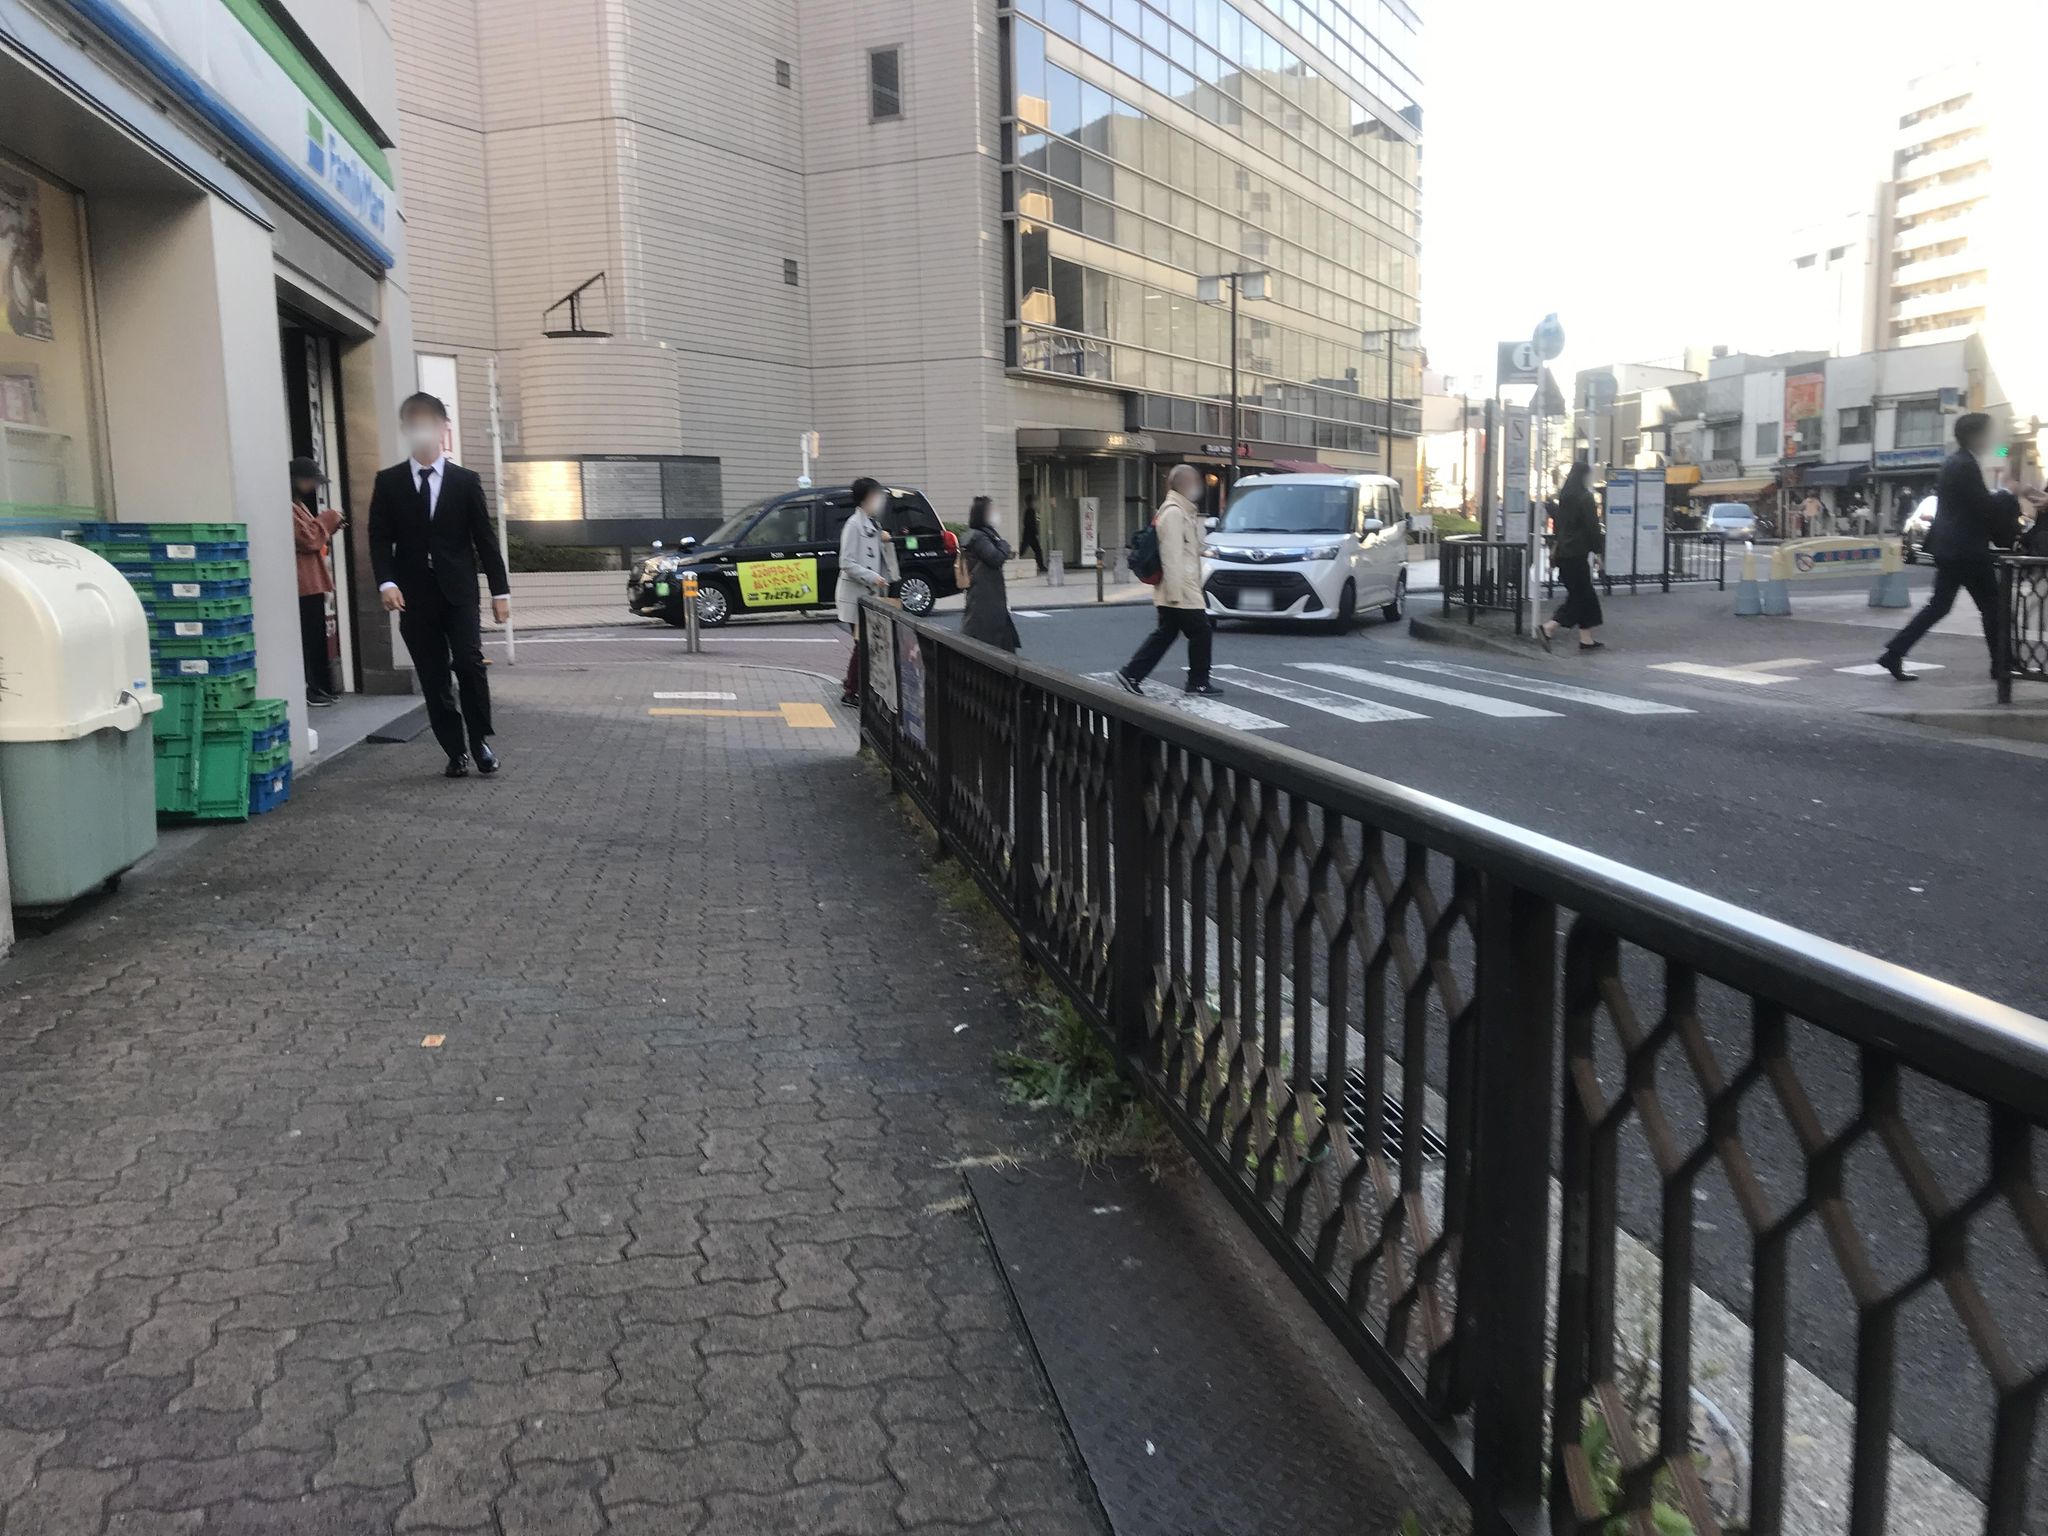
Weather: clear
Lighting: day
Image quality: good
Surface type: walking surface
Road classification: steps, footway, path
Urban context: urban centre
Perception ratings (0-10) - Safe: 4.38, Lively: 8.36, Beautiful: 4.51, Boring: 0.68, Depressing: 5.85, Wealthy: 8.57